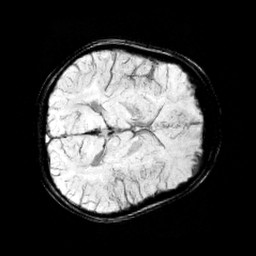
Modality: minIP
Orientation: axial
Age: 10
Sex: male
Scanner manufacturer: siemens
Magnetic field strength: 3 T
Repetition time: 0.027 s
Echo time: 0.02 s